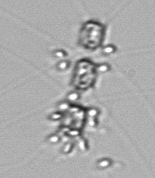
Label: Chaetoceros_didymus_TAG_external_flagellate